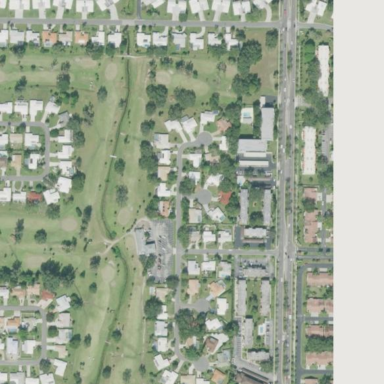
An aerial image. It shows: Golf course located within recreation ground.